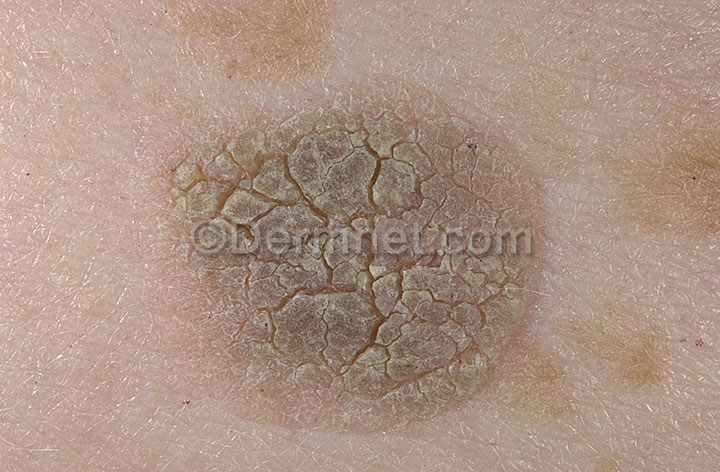
Disease: Seborrheic Keratoses and other Benign Tumors